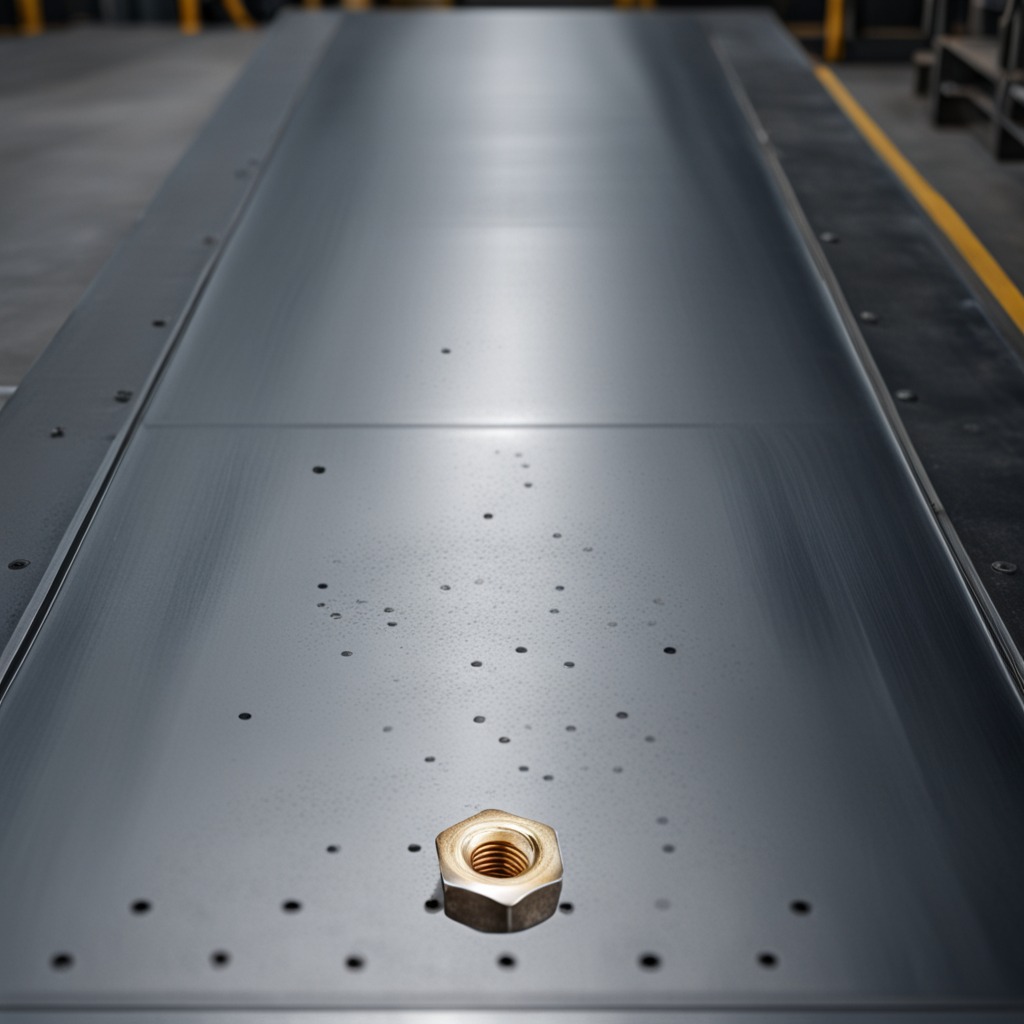
A metal nut is lying on a cold steel table in a mining workshop.